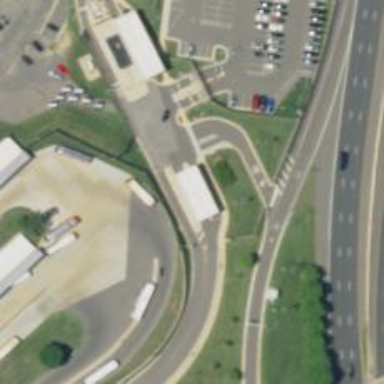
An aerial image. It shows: Asphalt road designated as service road passing through building tunnel.